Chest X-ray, AP view. Patient: 46 years old, sex M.
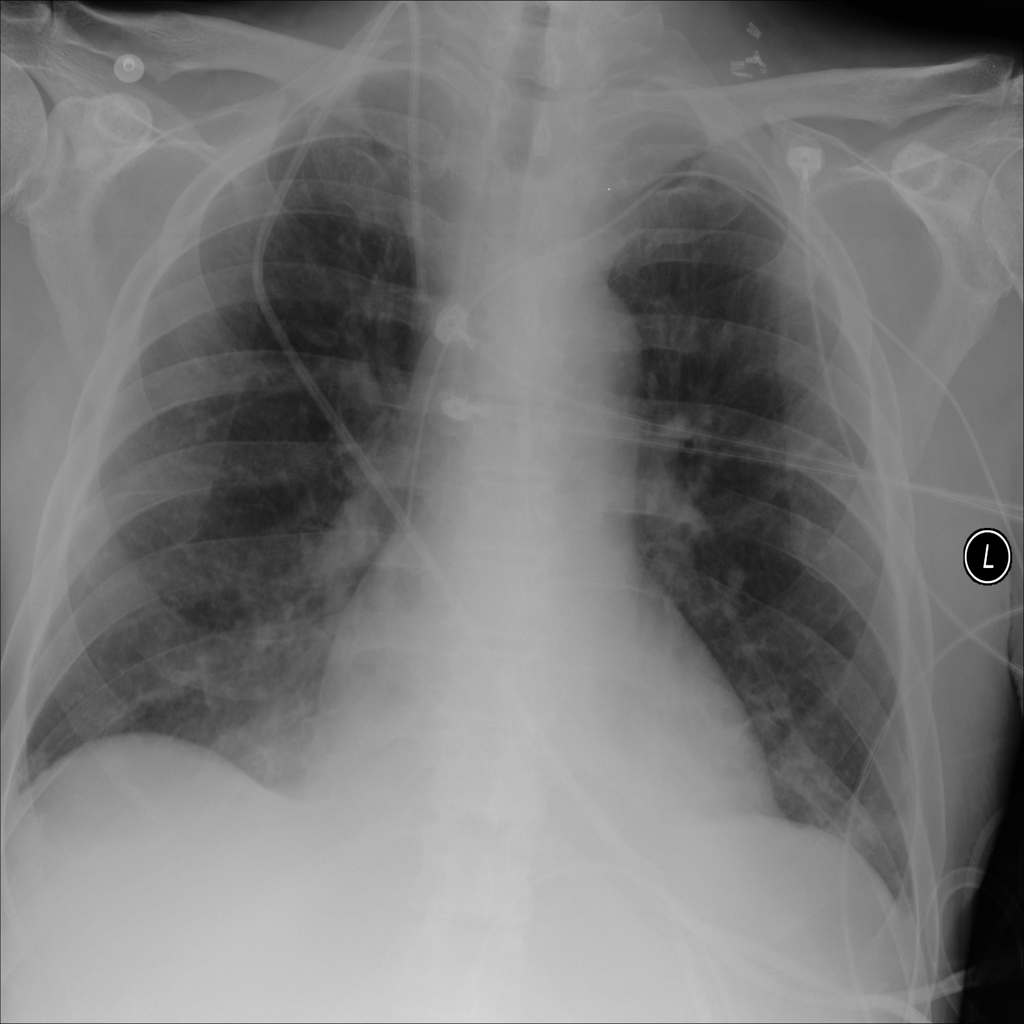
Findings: Infiltration